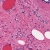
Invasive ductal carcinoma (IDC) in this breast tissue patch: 0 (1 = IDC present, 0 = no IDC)